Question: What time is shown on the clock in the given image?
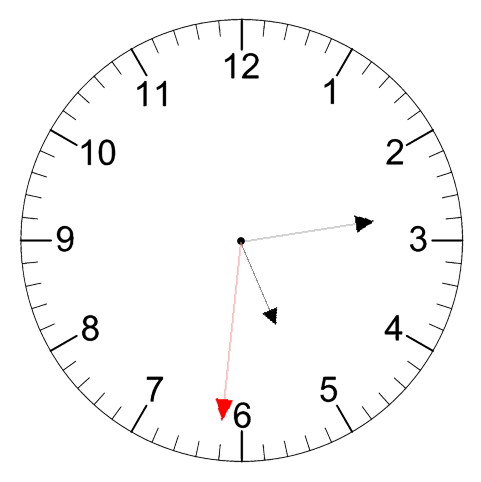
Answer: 05:13:31